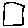
Label: square